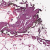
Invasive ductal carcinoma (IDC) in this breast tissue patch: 0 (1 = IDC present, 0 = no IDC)